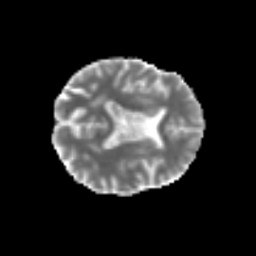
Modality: MD
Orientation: axial
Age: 75
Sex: male
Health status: ill
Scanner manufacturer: siemens
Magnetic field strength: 3 T
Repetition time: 8.7 s
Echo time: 0.11 s